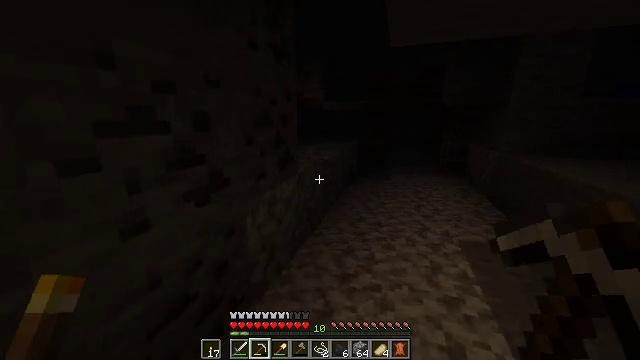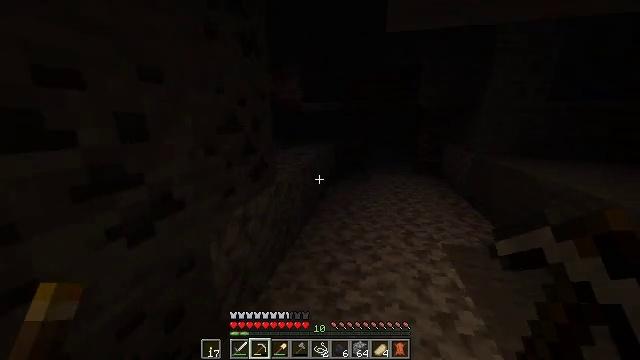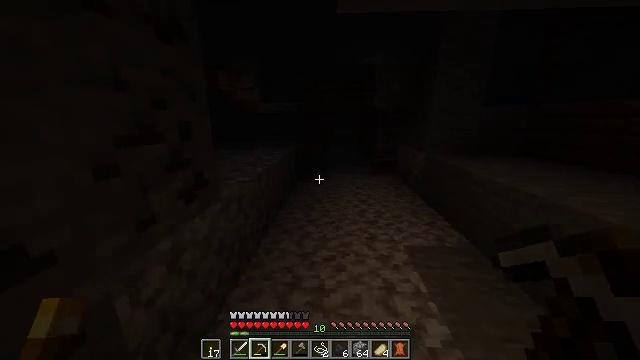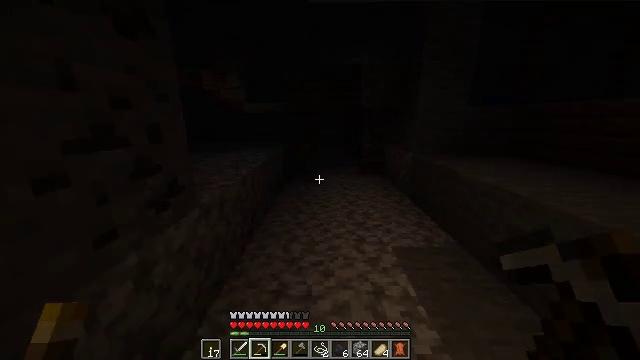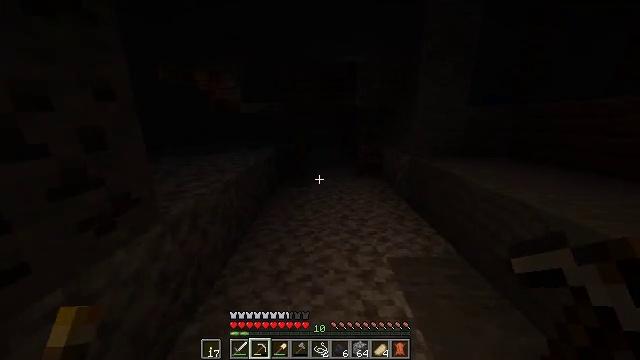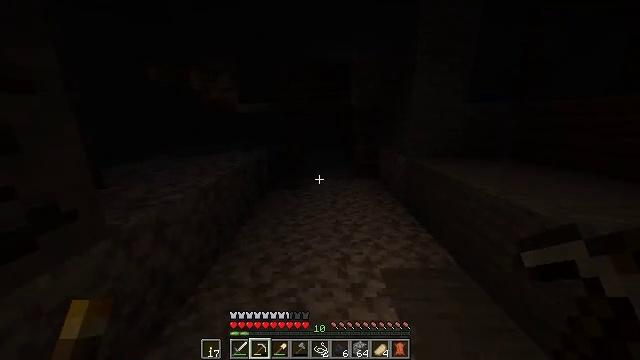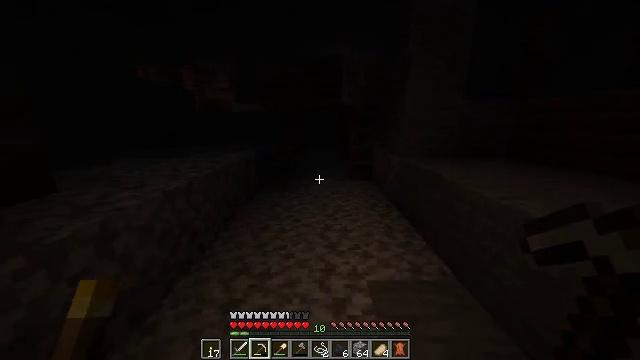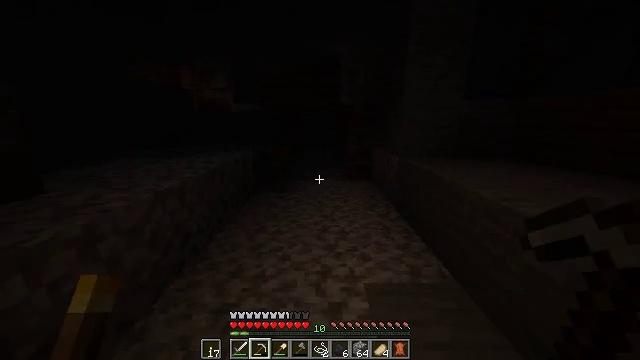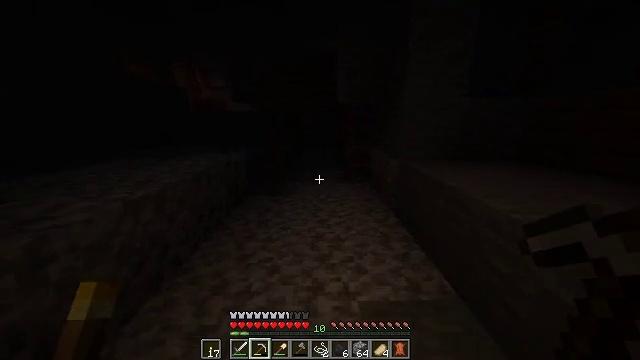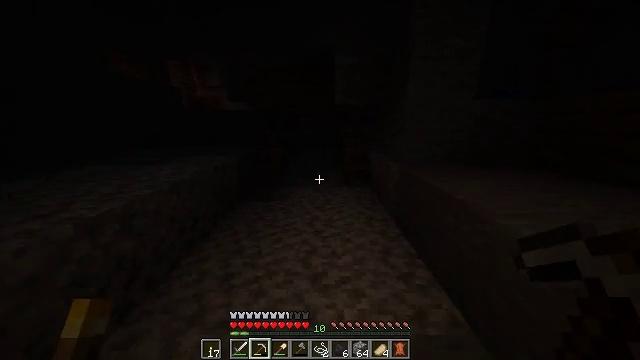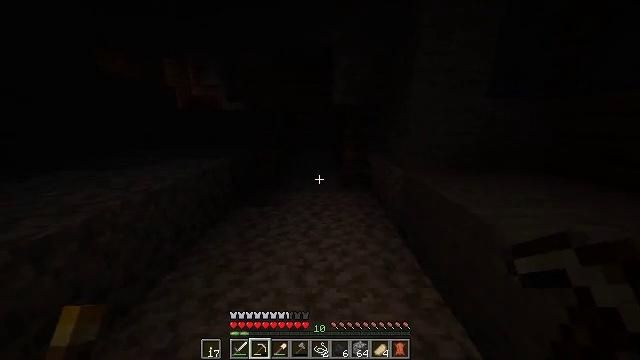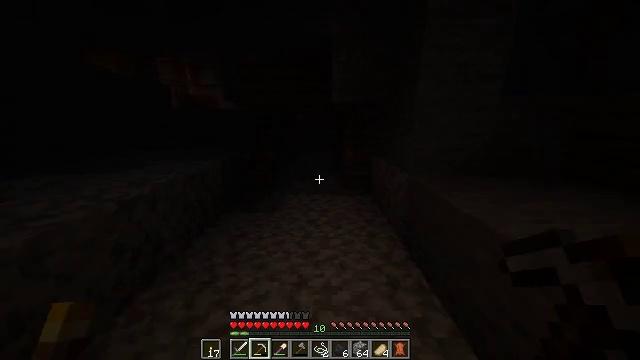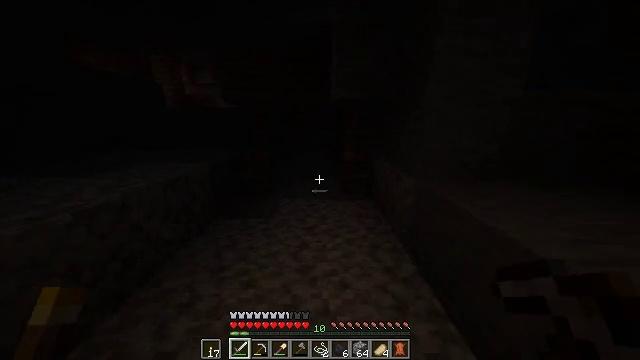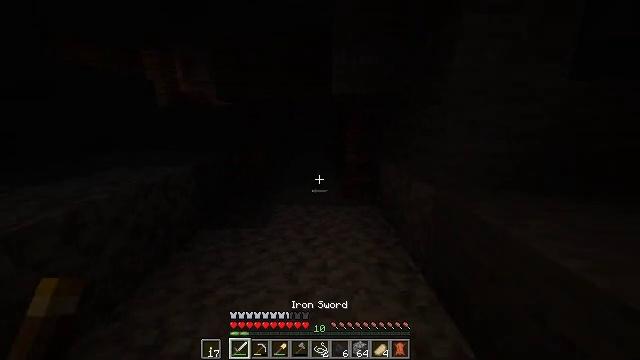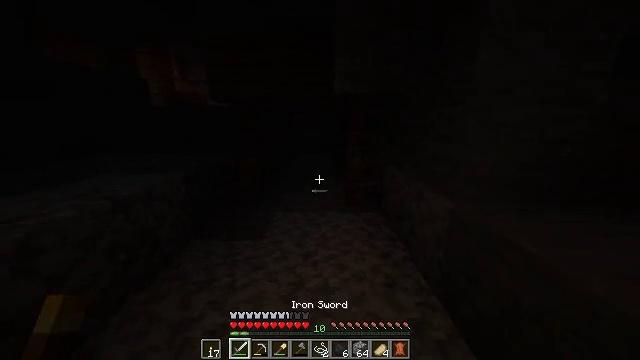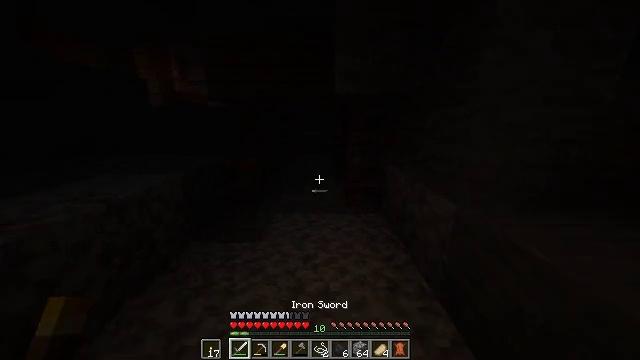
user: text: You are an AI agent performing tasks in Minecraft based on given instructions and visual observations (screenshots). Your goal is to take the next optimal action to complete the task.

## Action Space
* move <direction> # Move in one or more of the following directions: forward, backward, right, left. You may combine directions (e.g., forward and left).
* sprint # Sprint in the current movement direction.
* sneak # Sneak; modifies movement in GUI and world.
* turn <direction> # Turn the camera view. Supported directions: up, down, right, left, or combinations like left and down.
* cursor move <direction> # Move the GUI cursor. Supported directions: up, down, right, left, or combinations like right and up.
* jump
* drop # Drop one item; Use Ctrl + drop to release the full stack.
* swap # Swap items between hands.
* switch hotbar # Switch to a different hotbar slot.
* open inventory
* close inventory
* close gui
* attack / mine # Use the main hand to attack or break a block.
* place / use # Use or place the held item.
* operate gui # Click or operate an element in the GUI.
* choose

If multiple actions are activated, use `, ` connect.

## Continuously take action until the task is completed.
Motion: motion action
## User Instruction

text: Drop an iron pickaxe.
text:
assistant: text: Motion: move forward, sprint, turn right
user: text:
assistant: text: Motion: move forward and move right, sprint, turn right
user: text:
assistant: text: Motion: move forward and move right, sprint, turn right
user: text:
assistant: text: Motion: move forward and move right, sprint
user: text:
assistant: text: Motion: move forward and move right, sprint
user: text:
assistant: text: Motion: move forward and move right, sprint
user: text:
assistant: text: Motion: move forward, sprint
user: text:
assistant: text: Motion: move forward
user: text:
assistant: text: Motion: move forward
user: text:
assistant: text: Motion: move forward
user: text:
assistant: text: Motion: move forward
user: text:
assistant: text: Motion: move forward, switch to hotbar 1
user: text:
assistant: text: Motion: move forward, switch to hotbar 1
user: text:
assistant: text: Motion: move forward
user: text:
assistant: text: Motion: move forward
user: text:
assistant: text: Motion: move forward, turn left and up
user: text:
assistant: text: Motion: move forward, turn left and up
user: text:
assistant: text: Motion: move forward, sprint
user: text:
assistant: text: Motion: move forward, sprint
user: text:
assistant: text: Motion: move forward, sprint
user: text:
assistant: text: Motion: move forward, sprint
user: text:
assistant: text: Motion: move forward, sprint
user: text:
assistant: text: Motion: move forward, sprint
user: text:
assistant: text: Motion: move forward, sprint
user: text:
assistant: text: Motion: move forward, sprint
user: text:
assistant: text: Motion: move forward, sprint
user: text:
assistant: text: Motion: move forward, sprint
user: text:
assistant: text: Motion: move forward, sprint
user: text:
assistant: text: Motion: move forward, sprint
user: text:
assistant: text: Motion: move forward, sprint